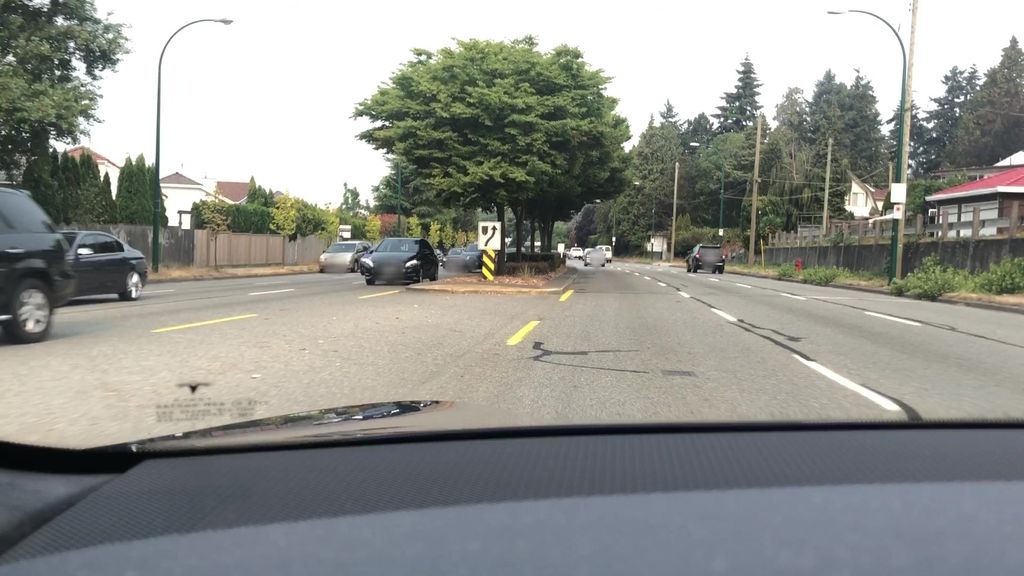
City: vancouver